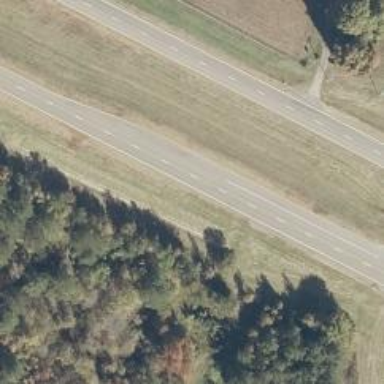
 designated as trunk highway. It is dual carriageway."